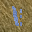
Label: 1